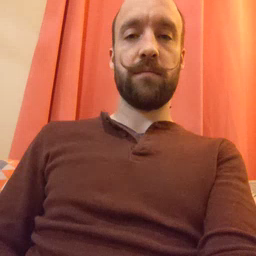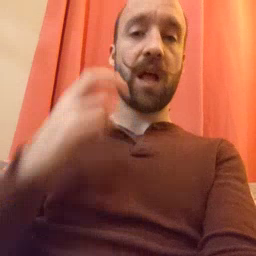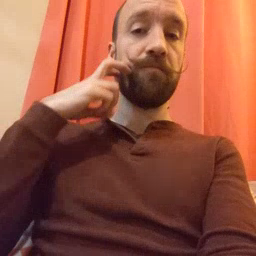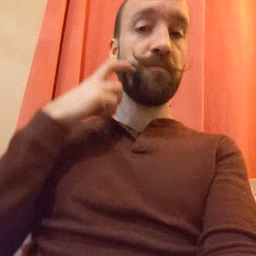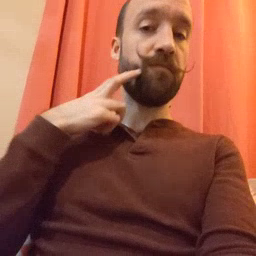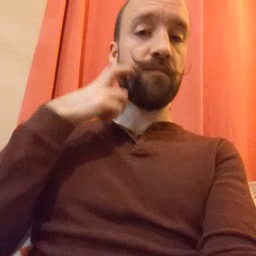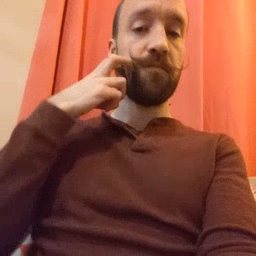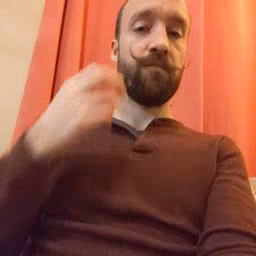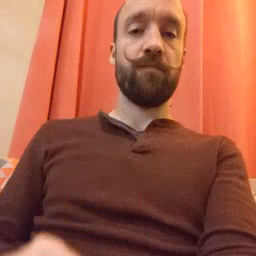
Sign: gum